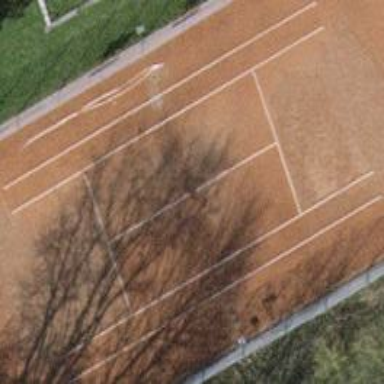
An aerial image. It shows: Tennis court on pitch designated for leisure land.